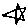
Label: star